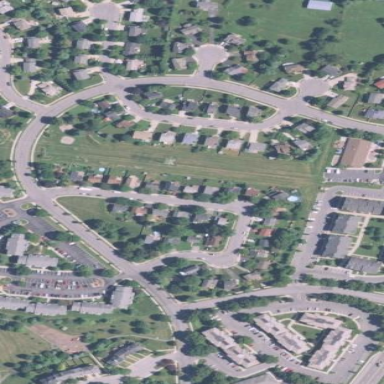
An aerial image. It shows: Neighborhood.